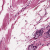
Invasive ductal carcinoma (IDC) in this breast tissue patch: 0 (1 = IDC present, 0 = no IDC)